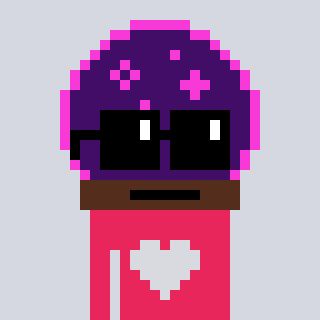
a pixel art character with square black sunglasses, a crystalball-shaped head and a redpinkish-colored body on a cool background